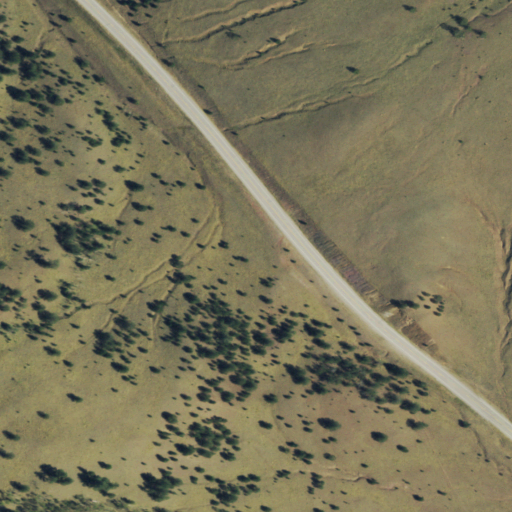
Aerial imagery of gap in Colorado named Currant Creek Pass containing shrub, grassland, low intensity development, evergreen forest, medium intensity development, open development, high intensity development, and deciduous forest